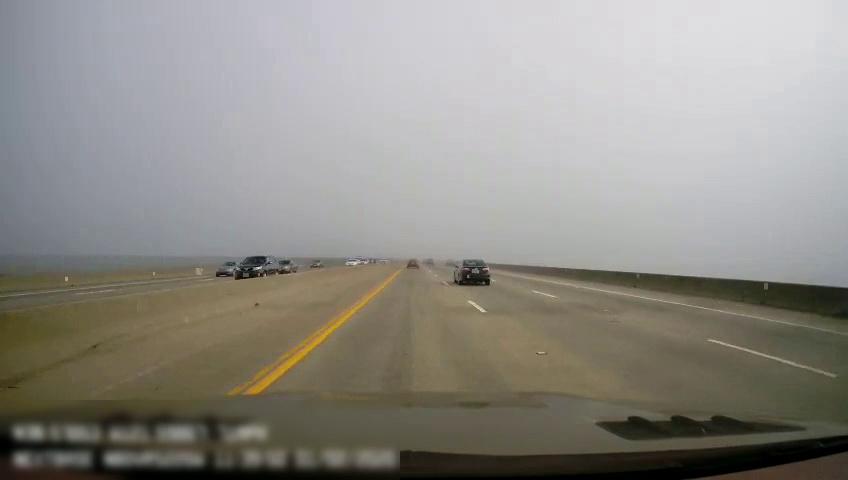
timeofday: Day
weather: Cloudy
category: Drivable Space
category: Drivable Space
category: Vehicles | Car
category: Vehicles | Car
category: Vehicles | SUV
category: Vehicles | Car
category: Vehicles | Car
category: Vehicles | Car
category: Vehicles | Car
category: Vehicles | Car
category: Vehicles | Car
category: Lanes | Current Lane
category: Lanes | Current Lane
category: Lanes | Alternate Lane
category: Lanes | Alternate Lane
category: Lanes | Alternate Lane
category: Lanes | Opposite Lane
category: Lanes | Opposite Lane